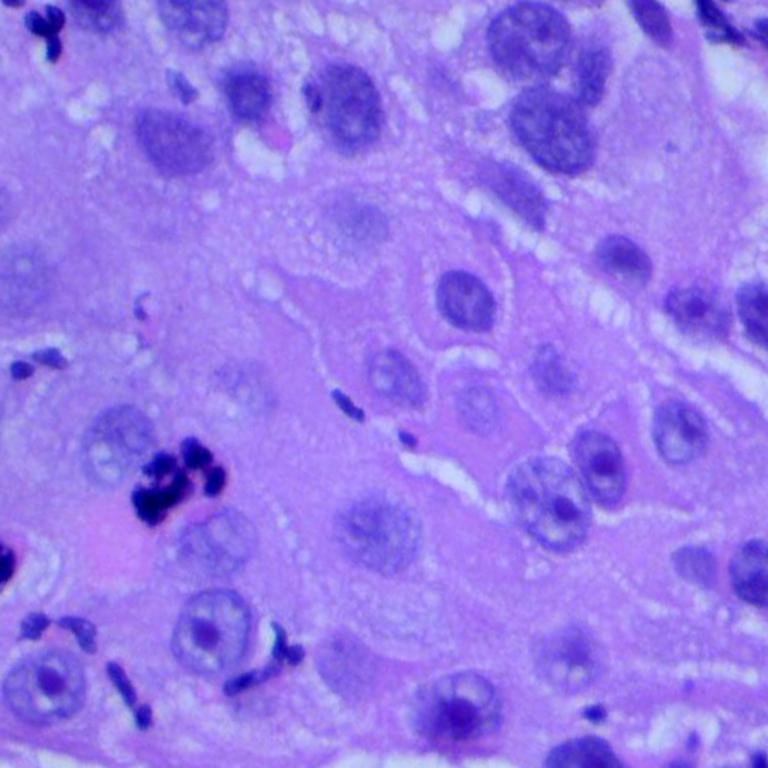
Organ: lung
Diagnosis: squamous carcinomas